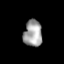
Tissue: prostate
Cell type: Epithelial cells
Senescence score: 0.3515
Nuclear area (px): 480
Mean DAPI intensity: 161.371